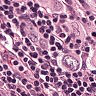
Metastatic tissue present: yes